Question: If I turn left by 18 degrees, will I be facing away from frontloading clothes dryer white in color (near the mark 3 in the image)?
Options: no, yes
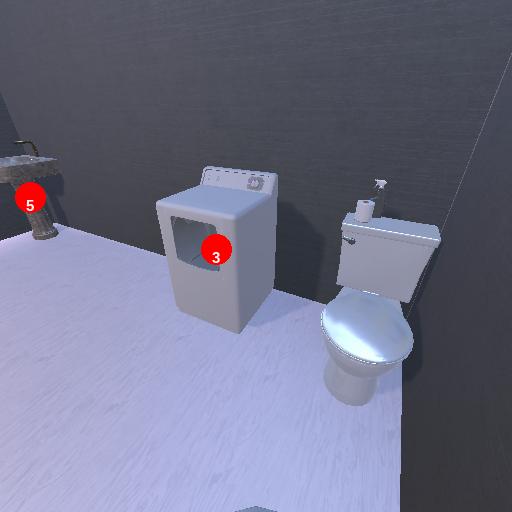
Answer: no